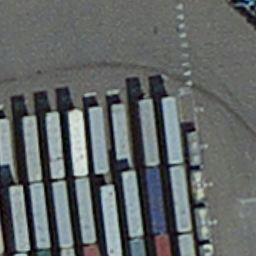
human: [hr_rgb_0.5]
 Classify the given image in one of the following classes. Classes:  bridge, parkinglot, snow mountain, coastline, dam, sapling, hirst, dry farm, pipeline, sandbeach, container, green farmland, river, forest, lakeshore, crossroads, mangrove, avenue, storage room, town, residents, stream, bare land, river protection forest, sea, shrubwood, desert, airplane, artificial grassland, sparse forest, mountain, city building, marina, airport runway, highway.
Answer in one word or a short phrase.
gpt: container